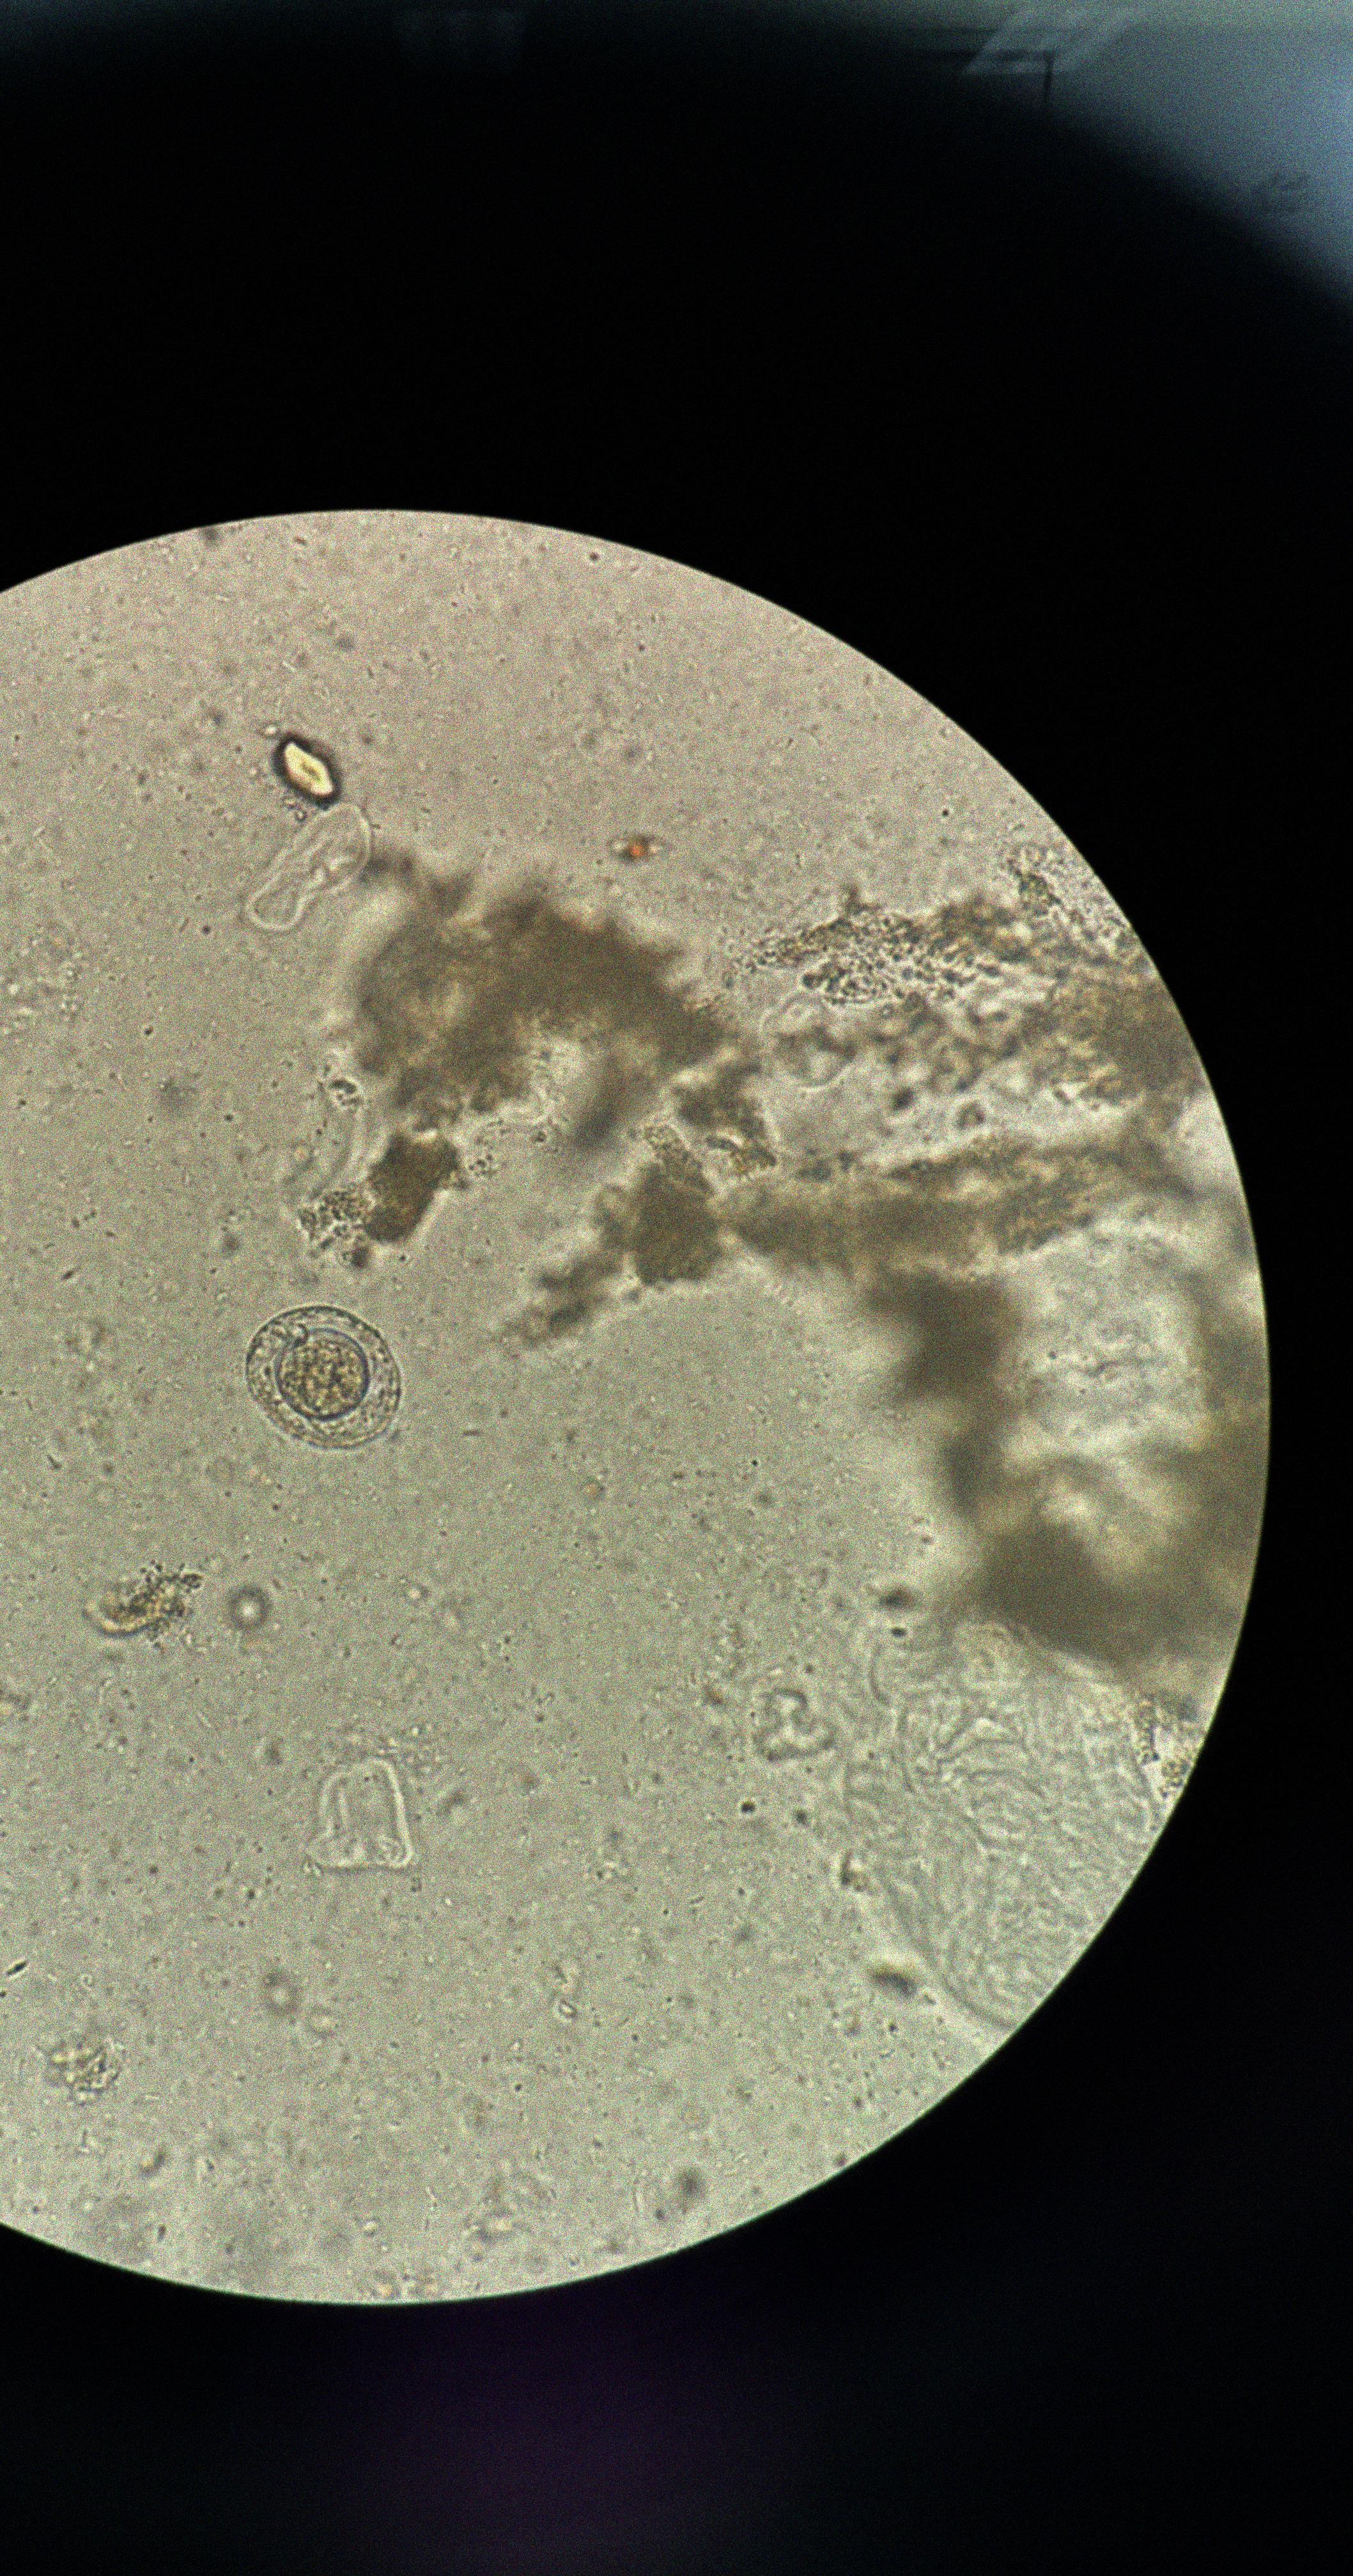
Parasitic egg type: Hymenolepis nana